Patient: sex F, age 59
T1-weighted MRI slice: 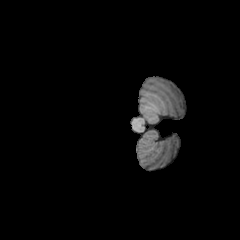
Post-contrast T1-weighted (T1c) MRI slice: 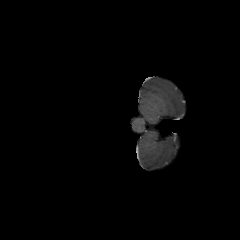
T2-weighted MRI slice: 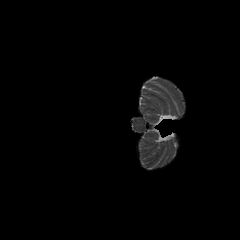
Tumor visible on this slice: no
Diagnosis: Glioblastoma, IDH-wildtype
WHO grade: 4